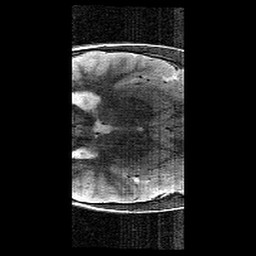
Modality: T2w
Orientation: axial
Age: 10
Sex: male
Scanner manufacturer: siemens
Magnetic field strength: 3 T
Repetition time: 9.23 s
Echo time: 0.067 s